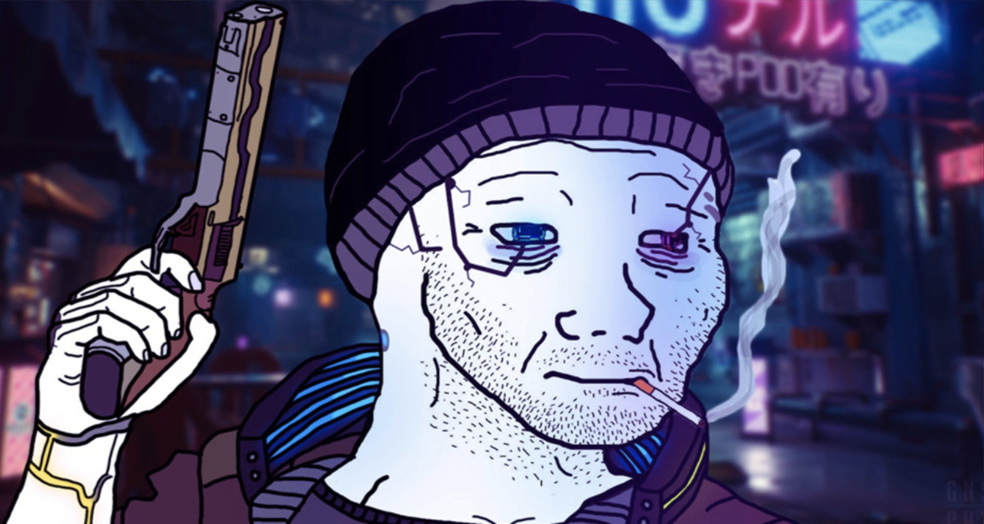
Label: 5_Wojak_with_Background